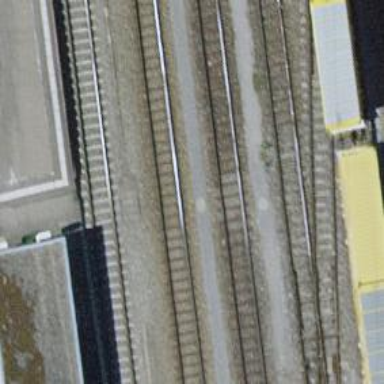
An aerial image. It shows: Electrified rail siding with contact line.